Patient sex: M
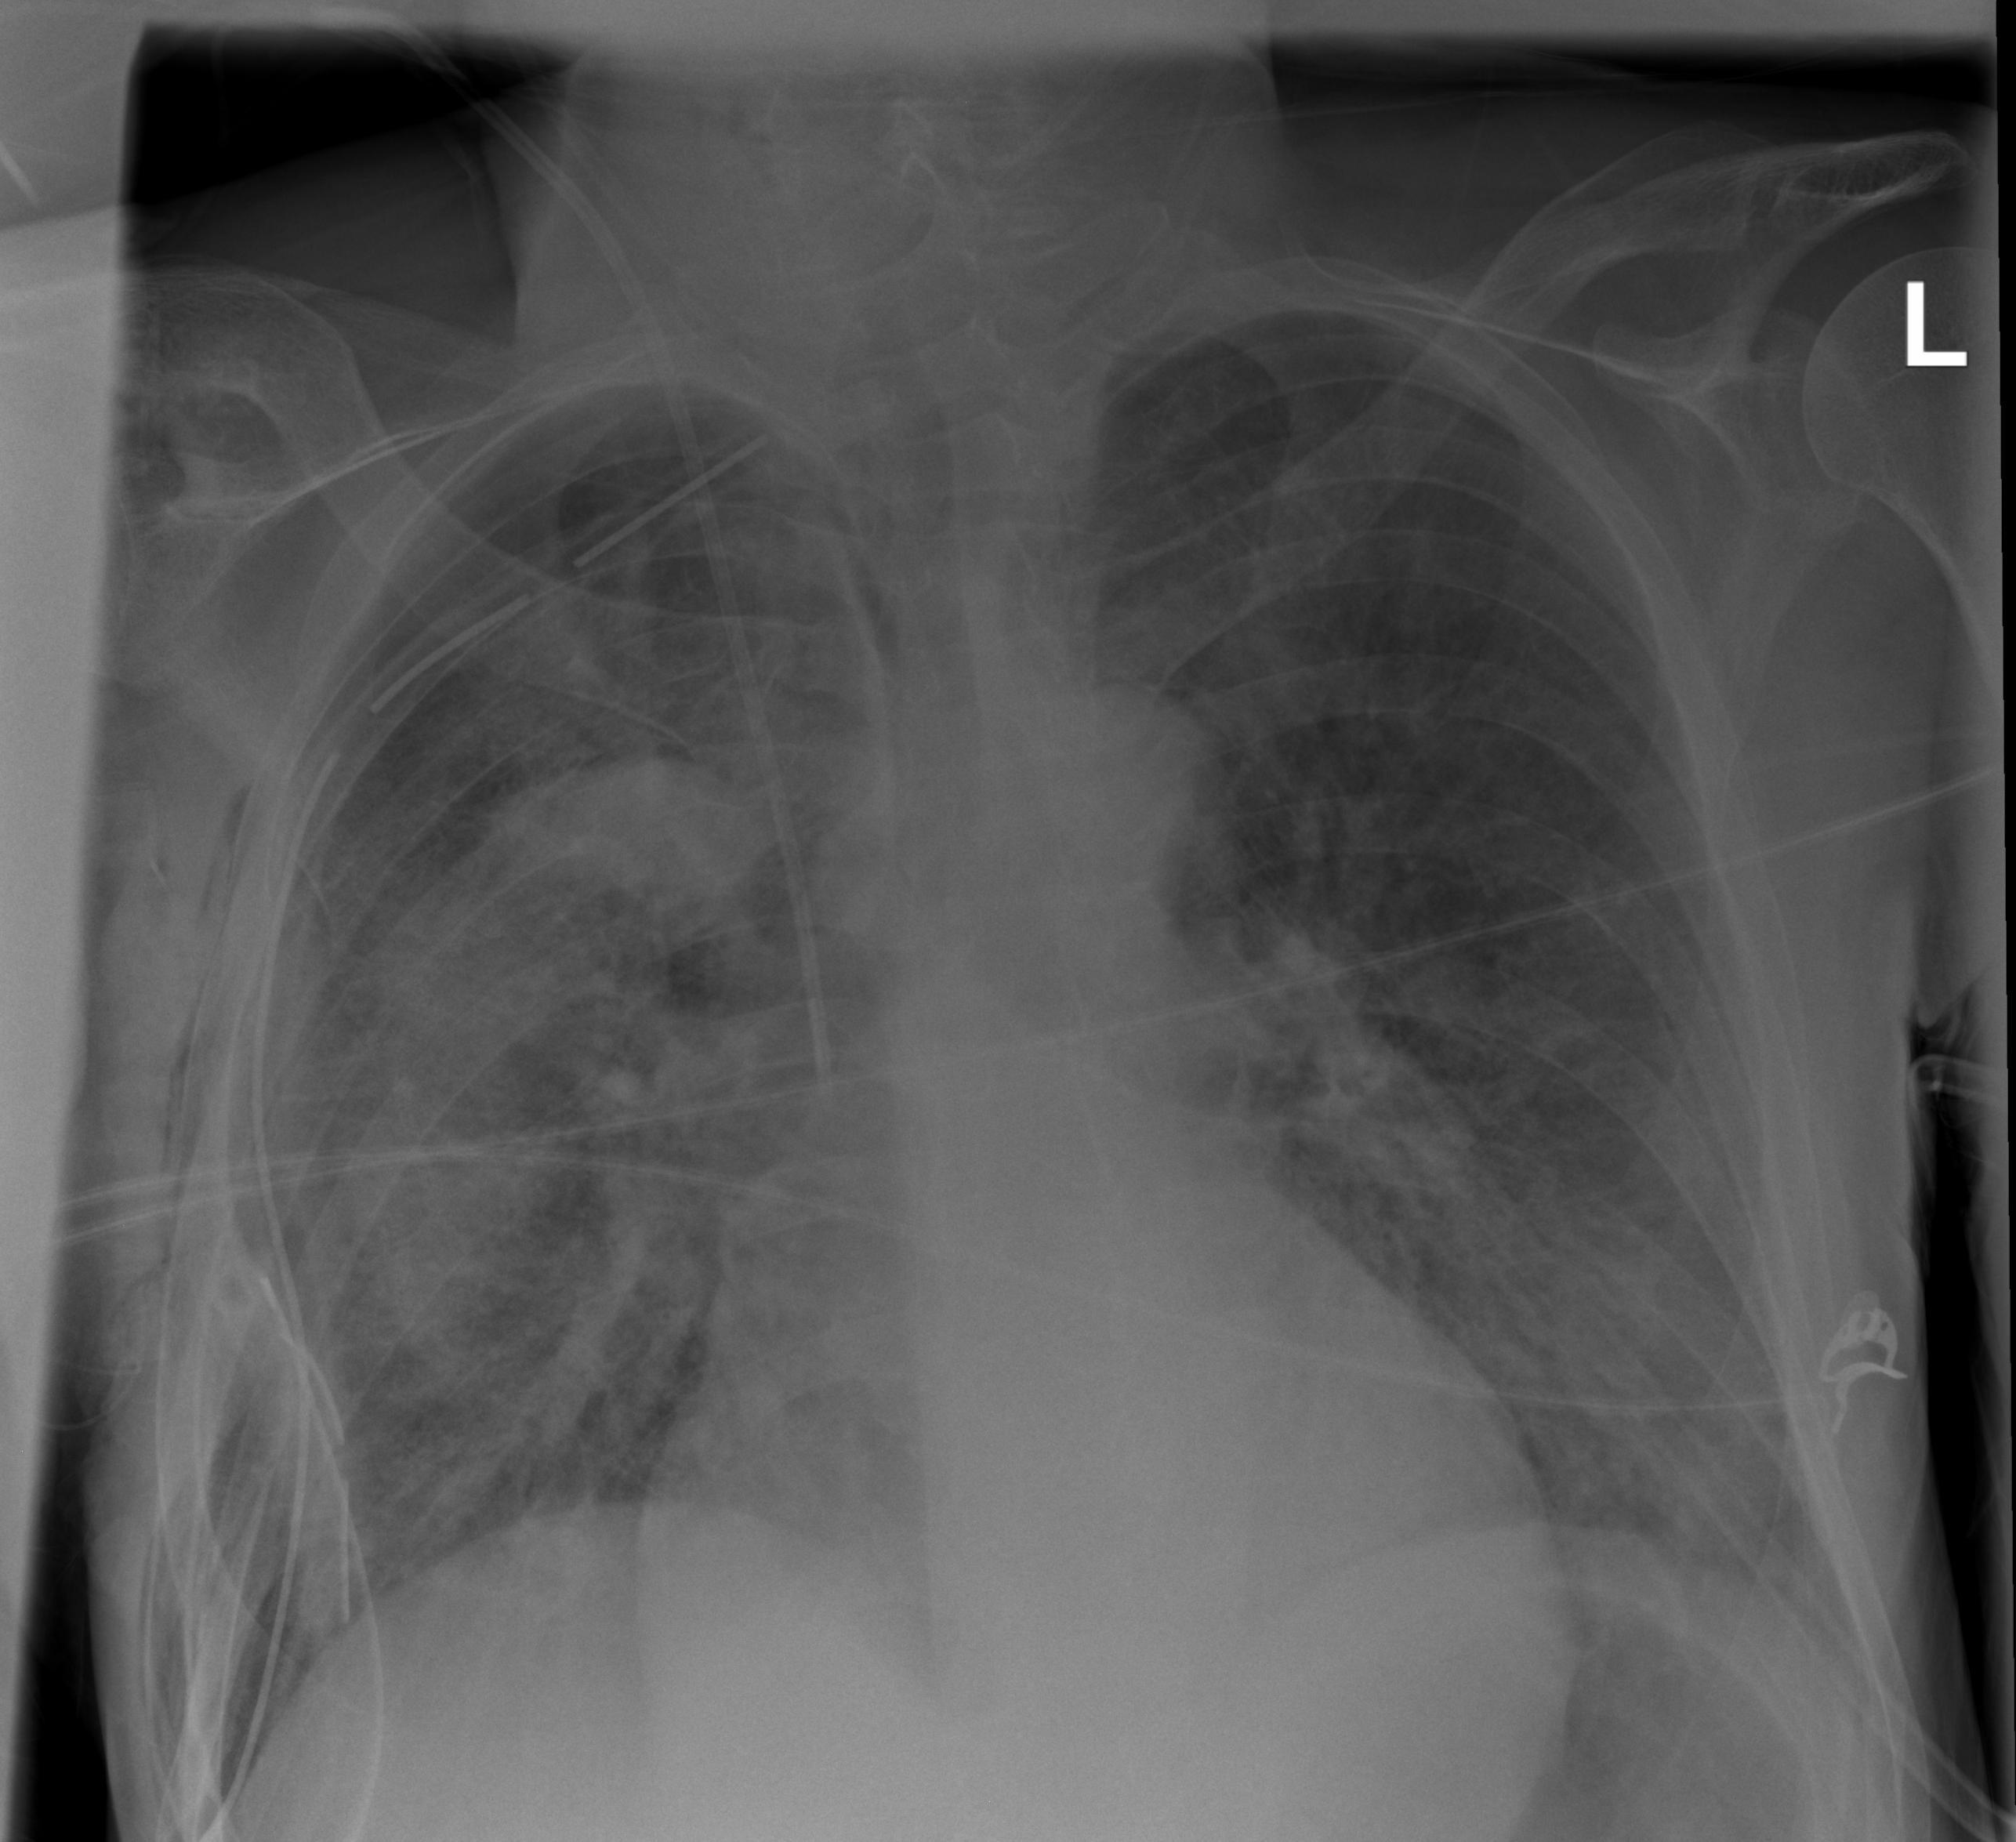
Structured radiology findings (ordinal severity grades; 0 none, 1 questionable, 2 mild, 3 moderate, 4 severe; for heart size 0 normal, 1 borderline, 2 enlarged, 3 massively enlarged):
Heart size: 1
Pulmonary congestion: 2
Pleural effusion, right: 2
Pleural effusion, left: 0
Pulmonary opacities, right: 0
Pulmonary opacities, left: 2
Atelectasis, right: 3
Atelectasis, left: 0